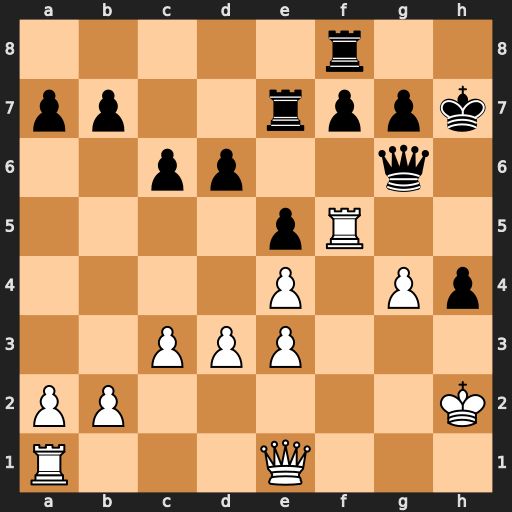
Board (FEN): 5r2/pp2rppk/2pp2q1/4pR2/4P1Pp/2PPP3/PP5K/R3Q3
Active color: w
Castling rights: -
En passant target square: -
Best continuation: Qxh4+ Qh6 Rh5